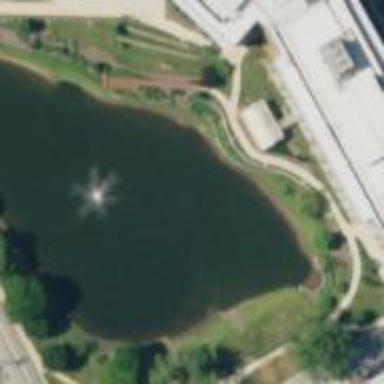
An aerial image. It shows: Pond surrounded by natural water.